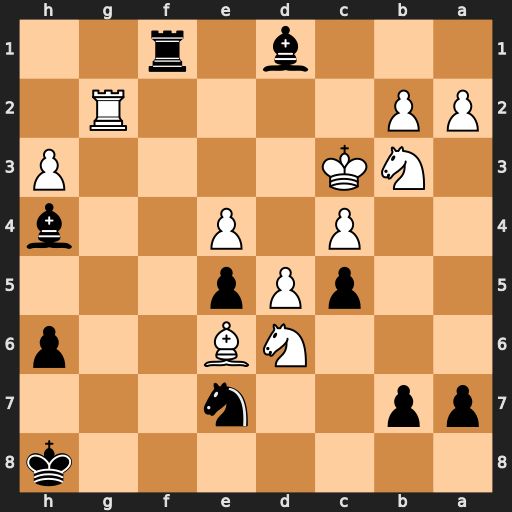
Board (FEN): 7k/pp2n3/3NB2p/2pPp3/2P1P2b/1NK4P/PP4R1/3b1r2
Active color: b
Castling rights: -
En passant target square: -
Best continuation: Be1+ Nd2 Rf3#